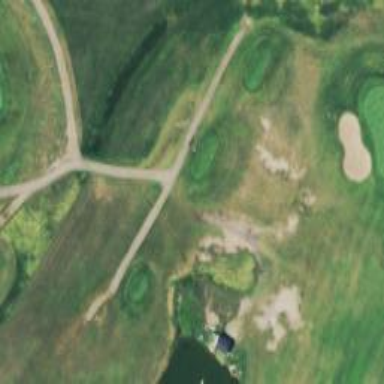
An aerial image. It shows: Footway that serves as golf path.